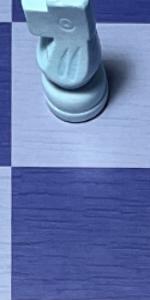
Label: Empty